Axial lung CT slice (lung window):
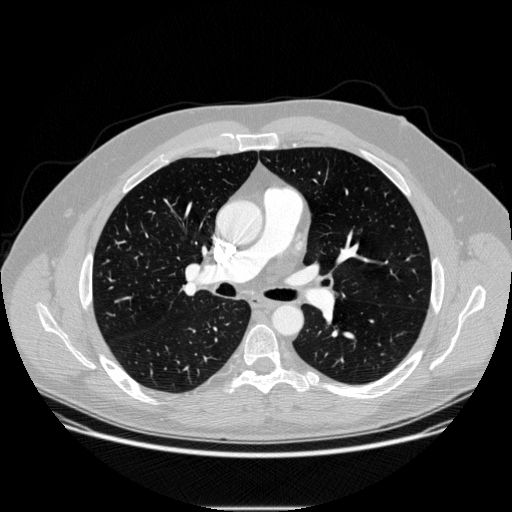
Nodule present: no